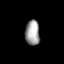
Tissue: lung
Cell type: Endothelial cells
Senescence score: 0.545
Nuclear area (px): 350
Mean DAPI intensity: 160.111